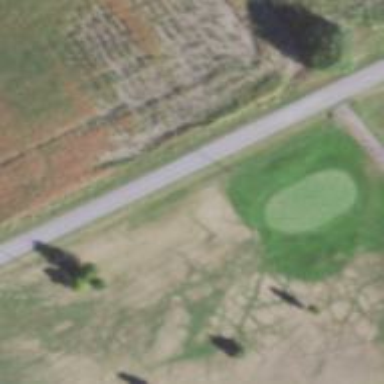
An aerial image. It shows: View of golf hole.